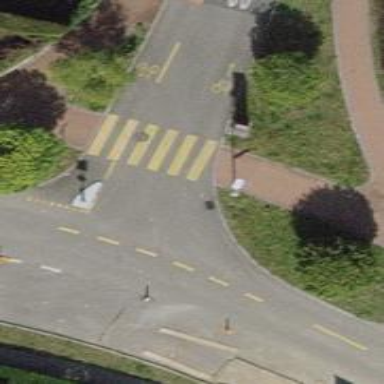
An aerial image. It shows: Kerb barrier.